Question: I want a regex expression to restrict input decimal value at max. 16 digits or 15 digits and one character (including decimal point)
I found below Regex it is working find in C# code but when i am using it in TextEdit xaml as mask. (DevExpress) throwing exception 'syntax error':

Mask:
'''
^(?:(?=.{0,16}$)\d*\.\d+|\d{0,16})[kKmMbBtT]?$
'''
TextEdit Xaml:
'''
<dxe:TextEdit HorizontalAlignment="Left" MaskType="RegEx"
Mask="(?:(?=.{0,16}$)[0-9]*([.]?[0-9]+)|[0-9]{0,16})[kKmMbBtT]?"
VerticalAlignment="Top" Width="150"
EditValue="{Binding DecValue, UpdateSourceTrigger=PropertyChanged, Mode=TwoWay}"
Margin="10,33,0,0"/>
'''
Purpose I want to achieve from it:
- - - -
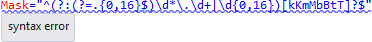
Answer: According to <URL>:
> Extended Regular Expressions provide almost unlimited flexibility to
create input masks. The syntax used by masks in this mode is similar
to the syntax defined by the POSIX ERE specification. Back referencing
is not supported.
So, you cannot use grouping constructs such '(?: subexpression)' or '(?= subexpression)' etc. You can use some weird mask like this:
'''
\d{0,16}|\d{14}\R.\d{1}|\d{13}\R.\d{1,2}|\d{12}\R.\d{1,3}|\d{11}\R.\d{1,4}|\d{10}\R.\d{1,5}|\d{9}\R.\d{1,6}|\d{8}\R.\d{1,7}|\d{7}\R.\d{1,8}|\d{6}\R.\d{1,9}|\d{5}\R.\d{1,10}|\d{4}\R.\d{1,11}|\d{3}\R.\d{1,12}|\d{2}\R.\d{1,13}|\d{1}\R.\d{1,14}|\R.\d{1,15}
'''
And in your XAML:
'''
<dxe:TextEdit HorizontalAlignment="Left" MaskType="RegEx"
Mask="\d{0,16}|\d{14}\R.\d{1}|\d{13}\R.\d{1,2}|\d{12}\R.\d{1,3}|\d{11}\R.\d{1,4}|\d{10}\R.\d{1,5}|\d{9}\R.\d{1,6}|\d{8}\R.\d{1,7}|\d{7}\R.\d{1,8}|\d{6}\R.\d{1,9}|\d{5}\R.\d{1,10}|\d{4}\R.\d{1,11}|\d{3}\R.\d{1,12}|\d{2}\R.\d{1,13}|\d{1}\R.\d{1,14}|\R.\d{1,15}"
VerticalAlignment="Top" Width="150"
EditValue="{Binding DecValue, UpdateSourceTrigger=PropertyChanged, Mode=TwoWay}"
Margin="10,33,0,0"/>
'''